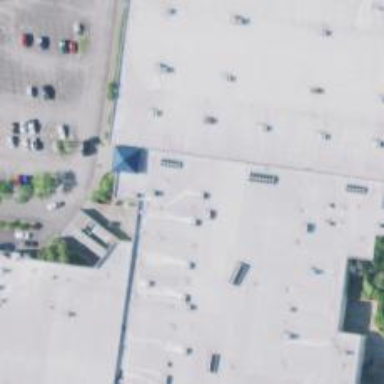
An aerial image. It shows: Fitness center located in leisure land.